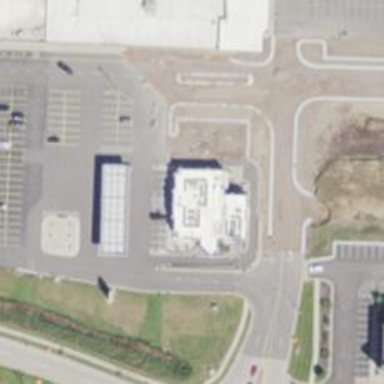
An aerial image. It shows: Convenience shop.